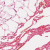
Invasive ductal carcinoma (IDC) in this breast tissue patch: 0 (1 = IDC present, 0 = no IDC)